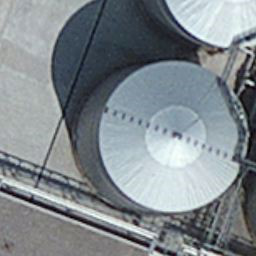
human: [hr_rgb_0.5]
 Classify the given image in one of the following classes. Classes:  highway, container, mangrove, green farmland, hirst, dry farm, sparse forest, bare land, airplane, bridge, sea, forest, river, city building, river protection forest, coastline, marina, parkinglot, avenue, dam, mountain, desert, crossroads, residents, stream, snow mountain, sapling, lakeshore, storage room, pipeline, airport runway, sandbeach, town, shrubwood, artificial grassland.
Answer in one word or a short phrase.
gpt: storage room